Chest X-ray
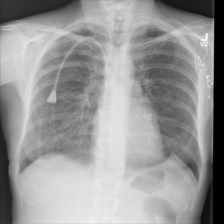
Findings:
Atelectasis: negative
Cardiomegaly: negative
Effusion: negative
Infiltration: positive
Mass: negative
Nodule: positive
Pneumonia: negative
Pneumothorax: negative
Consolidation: negative
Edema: negative
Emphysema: negative
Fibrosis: negative
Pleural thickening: negative
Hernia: negative